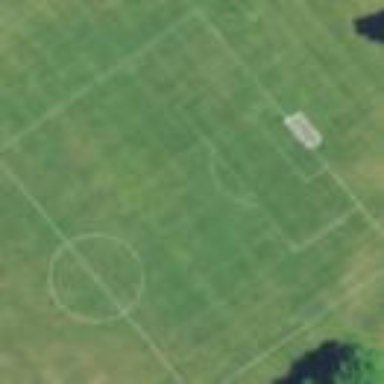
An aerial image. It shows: Soccer pitch designated for leisure and sports activities.